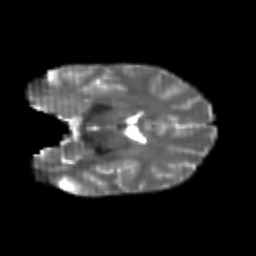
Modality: T2w
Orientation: coronal
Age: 22
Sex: female
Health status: healthy
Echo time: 0.074 s